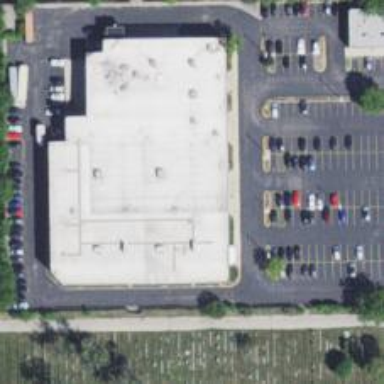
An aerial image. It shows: Healthcare center.